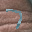
Label: 7